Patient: sex M, age 45
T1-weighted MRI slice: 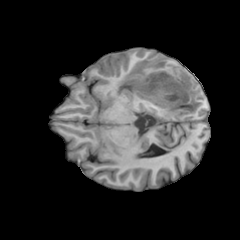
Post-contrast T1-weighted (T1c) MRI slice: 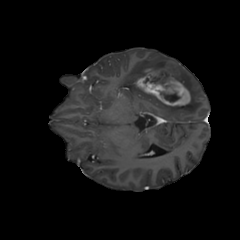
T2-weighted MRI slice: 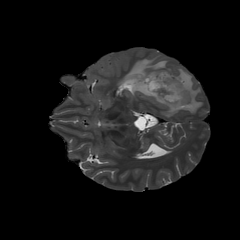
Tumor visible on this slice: yes
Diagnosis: Glioblastoma, IDH-wildtype
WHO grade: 4